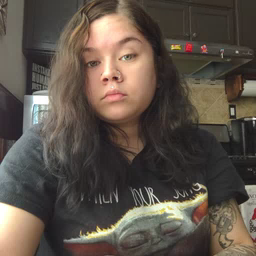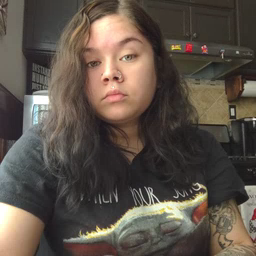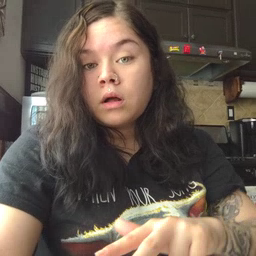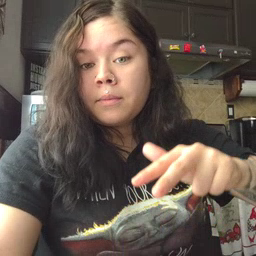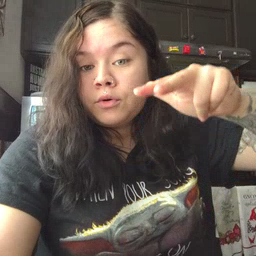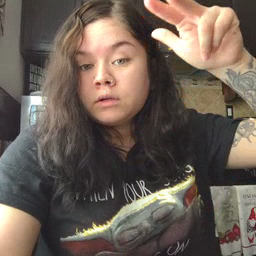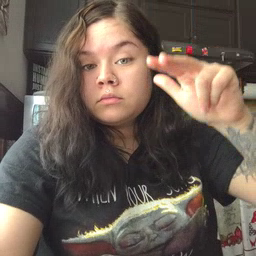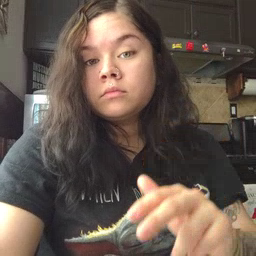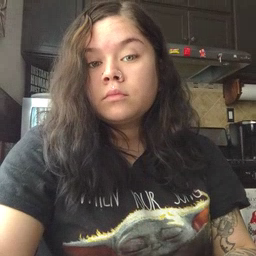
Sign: helicopter